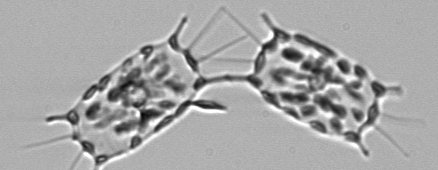
Label: Odontella